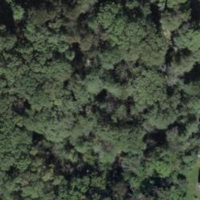
EUNIS habitat code: 41
Species observed at this site:
Cephalanthera longifolia